八年级 · 计数
某校八年级（3）班 50 名学生自发组织献爱心捐款活动．班长将捐款情况进行了统计，并绘制成了如图所示的统计图 (不完整) 。根据图中提供的信息，捐款金额的众数是（）
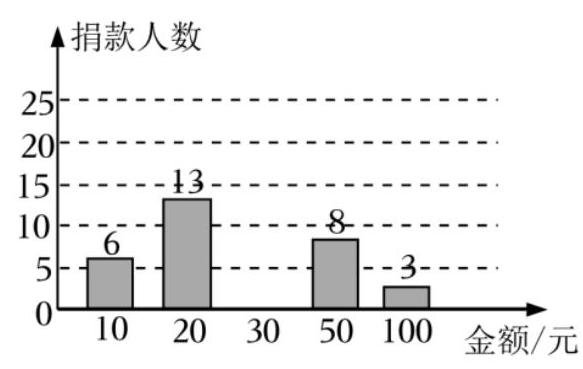
A. 10 元B. 20 元C. 30 元D. 50 元
答案: C
解析: 【点拨】先求出捐款30元的人数,再根据众数的定义即可得出答案.【解析】解:捐款30元的人数为50-6-13-8-3=20人,because30出现的次数最多,出现了20次,therefore捐款金额的众数是30元.故选C.【点睛】此题考查了众数,熟练掌握众数的定义即众数是一组数据中出现次数最多的数是解题的关键.